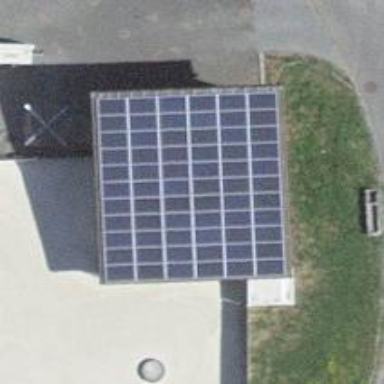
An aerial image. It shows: Solar power generator utilizing photovoltaic technology with solar photovoltaic panels.